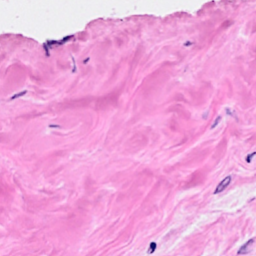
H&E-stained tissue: Breast